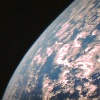
Label: cloud